Question: I've a where the data source is Core Data using a . The Core Data contains news items downloaded from the database on my website. The Core Data is by default containing the 50 newest items and older items is lazy downloaded, when the bottom of the UITableView is reached.
I'm currently dealing with this using the 'tableView:numberOfRowsInSection' method, where I'm returning +1 for the last section, which is my "Loading items" cell. In the 'tableView:cellForRowAtIndexPath' method I'm creating the "Loading items" cell, when the IndexPath is the last row in the last section.
By problem is, that when the new data is downloaded the cell that before was the "Loading items" cell, is now a regular news item cell. But then cell is first reloaded, when I scroll away from the cell and comes back.
I could store the indexPath for the "loading items" cell and reload that cell, when the lazy load is finished. But I would like to know, if any better solutions to this problem exists?
Here is my procedure for creating the "loading items" UITableViewCell.
'''
cell.textLabel.text = [NSString stringWithFormat:@"%@...", NSLocalizedString(@"LOADING_MORE", nil)];
UIActivityIndicatorView *spinner = [[UIActivityIndicatorView alloc] initWithActivityIndicatorStyle:UIActivityIndicatorViewStyleGray];
UIImage *spacer = [UIImage imageNamed:@"Spacer"];
UIGraphicsBeginImageContext(spinner.frame.size);
[spacer drawInRect:CGRectMake(0,0,spinner.frame.size.width,spinner.frame.size.height)];
UIImage* resizedSpacer = UIGraphicsGetImageFromCurrentImageContext();
UIGraphicsEndImageContext();
cell.imageView.image = resizedSpacer;
[cell.imageView addSubview:spinner];
[spinner startAnimating];
'''
I'm trying to "design" the footerView using the below code. Currently the activity indicator is places in the top left position and the label is not visible.
'''
- (CGFloat)tableView:(UITableView *)tableView heightForFooterInSection:(NSInteger)section {
NSInteger sectionsAmount = [tableView numberOfSections];
if (section == sectionsAmount - 1) {
return 20;
}
return 0;
}
- (UIView *)tableView:(UITableView *)tableView viewForFooterInSection:(NSInteger)section {
NSInteger sectionsAmount = [tableView numberOfSections];
if (section == sectionsAmount - 1) {
if (_tableFooterView==nil) {
UIView *view = [[UIView alloc] init];
UIActivityIndicatorView *spinner = [[UIActivityIndicatorView alloc] initWithActivityIndicatorStyle:UIActivityIndicatorViewStyleGray];
UIImage *spacer = [UIImage imageNamed:@"Spacer"];
UIGraphicsBeginImageContext(spinner.frame.size);
[spacer drawInRect:CGRectMake(0,0,spinner.frame.size.width,spinner.frame.size.height)];
UIImage* resizedSpacer = UIGraphicsGetImageFromCurrentImageContext();
UIGraphicsEndImageContext();
UIImageView *imageView = [[UIImageView alloc] init];
imageView.image = resizedSpacer;
[imageView addSubview:spinner];
[spinner startAnimating];
[view addSubview:imageView];
UILabel *label = [[UILabel alloc] init];
label.text = [NSString stringWithFormat:@"%@...", NSLocalizedString(@"LOADING_MORE", nil)];
[view addSubview:label];
_tableFooterView = view;
}
return self.tableFooterView;
}
return nil;
}
'''
How can I change the UIView to look like the the below image:

Here is my where I'm assigning a view to the 'tableFooterView'. The method is called from the .
'''
- (void) setupTableFooterView {
UIView *view = [[UIView alloc] init];
UIActivityIndicatorView *spinner = [[UIActivityIndicatorView alloc] initWithActivityIndicatorStyle:UIActivityIndicatorViewStyleGray];
UIImage *spacer = [UIImage imageNamed:@"Spacer"];
UIGraphicsBeginImageContext(spinner.frame.size);
[spacer drawInRect:CGRectMake(0,0,spinner.frame.size.width,spinner.frame.size.height)];
UIImage* resizedSpacer = UIGraphicsGetImageFromCurrentImageContext();
UIGraphicsEndImageContext();
UIImageView *imageView = [[UIImageView alloc] init];
imageView.image = resizedSpacer;
[imageView addSubview:spinner];
[spinner startAnimating];
imageView.frame = CGRectMake(10, 11, 20, 20);
[view addSubview:imageView];
UILabel *label = [[UILabel alloc] init];
label.text = [NSString stringWithFormat:@"%@...", NSLocalizedString(@"LOADING_MORE", nil)];
[label setFont:[UIFont italicSystemFontOfSize:13]];
[label setFrame:CGRectMake(40, 0, 270, 43)];
[view addSubview:label];
self.tableView.tableFooterView = view;
}
'''
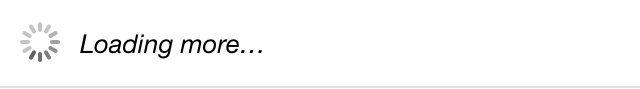
Answer: Use the 'UITableView' 'tableFooterView' instead for that message. That way you do not have to fiddle around with the section/row-structures.
From the <URL>:
'''
tableFooterView
'''
> Returns an accessory view that is displayed below the table.
'''
@property(nonatomic, retain) UIView *tableFooterView
'''
> DiscussionThe default value is nil. The table footer view is different from a
section footer.